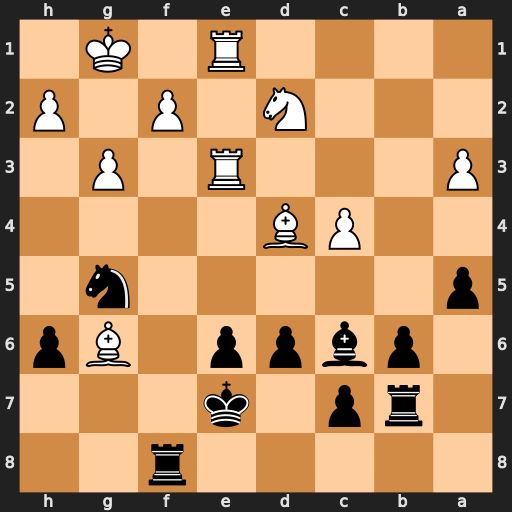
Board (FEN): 5r2/1rp1k3/1pbpp1Bp/p5n1/2PB4/P3R1P1/3N1P1P/4R1K1
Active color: b
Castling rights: -
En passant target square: -
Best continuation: Nh3+ Kf1 Rxf2#